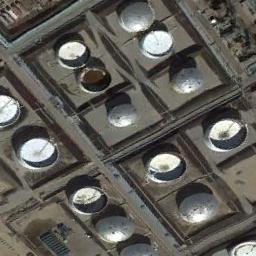
Label: storage tanks